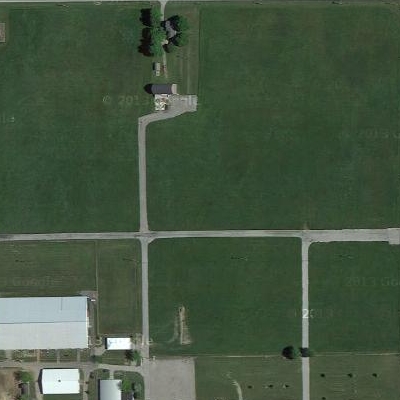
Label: Field